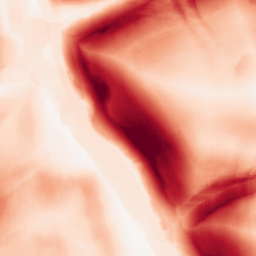
Category: morphological
Decomposition family: morphological_square
Decomposition parameters: operation: gradient
size: 20
Upsampling method: sinc_hamming
Upsampling parameters: scale: 4
kernel_size: 16
Upsampling scale: 4